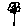
Label: flower